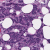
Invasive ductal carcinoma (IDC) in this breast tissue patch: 1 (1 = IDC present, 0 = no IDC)